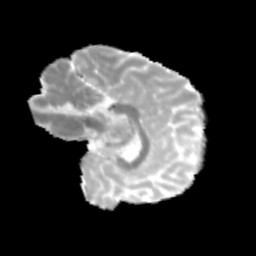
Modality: MD
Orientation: sagittal
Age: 14
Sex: female
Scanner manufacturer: siemens
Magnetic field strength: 3 T
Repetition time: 3.8 s
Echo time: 0.07 s